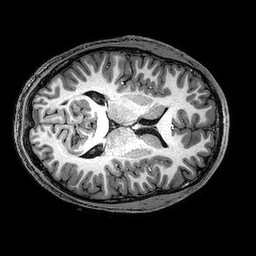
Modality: T1w
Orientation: axial
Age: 22
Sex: male
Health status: healthy
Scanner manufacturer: philips
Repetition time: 0.008337 s
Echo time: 0.00382 s